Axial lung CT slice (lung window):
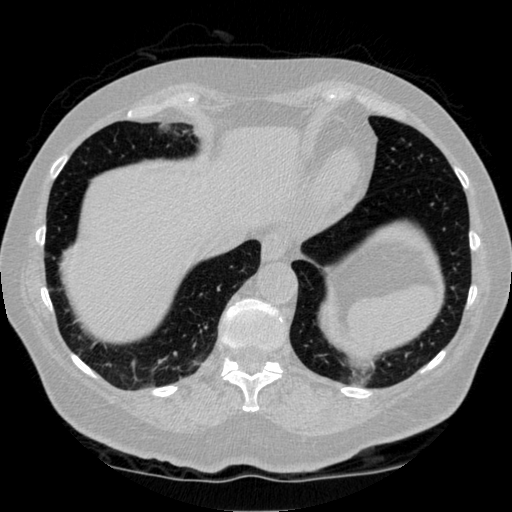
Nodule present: no